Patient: sex M, age 83
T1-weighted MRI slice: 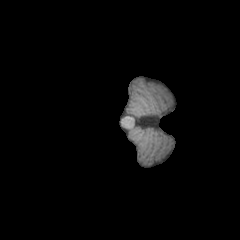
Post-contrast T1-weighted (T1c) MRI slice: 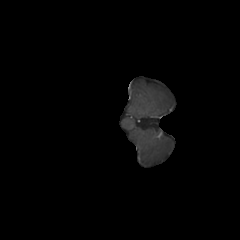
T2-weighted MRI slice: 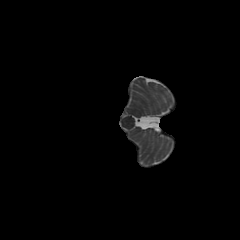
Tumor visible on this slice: no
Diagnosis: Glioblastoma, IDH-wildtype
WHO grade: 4